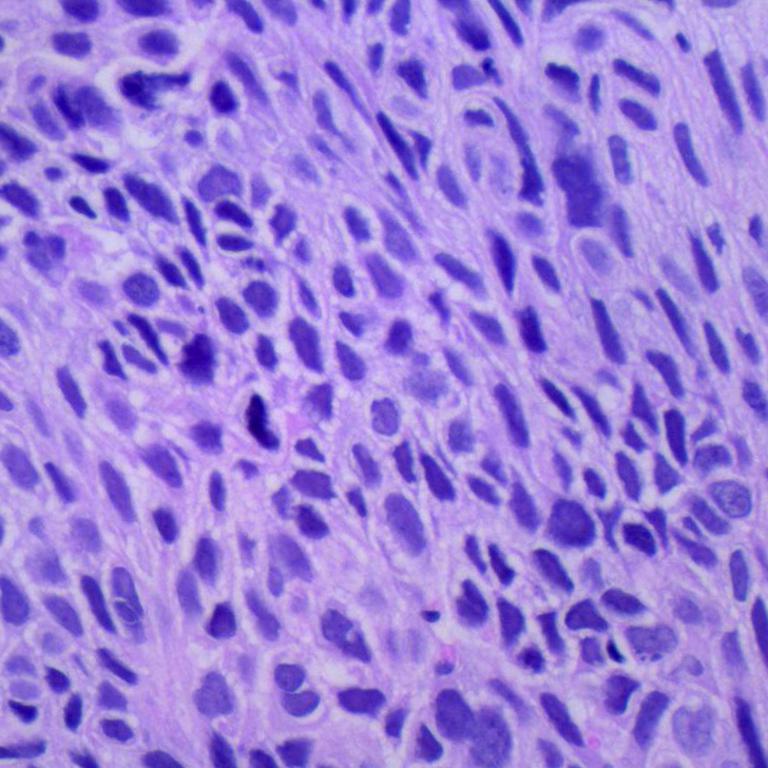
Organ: lung
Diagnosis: squamous carcinomas